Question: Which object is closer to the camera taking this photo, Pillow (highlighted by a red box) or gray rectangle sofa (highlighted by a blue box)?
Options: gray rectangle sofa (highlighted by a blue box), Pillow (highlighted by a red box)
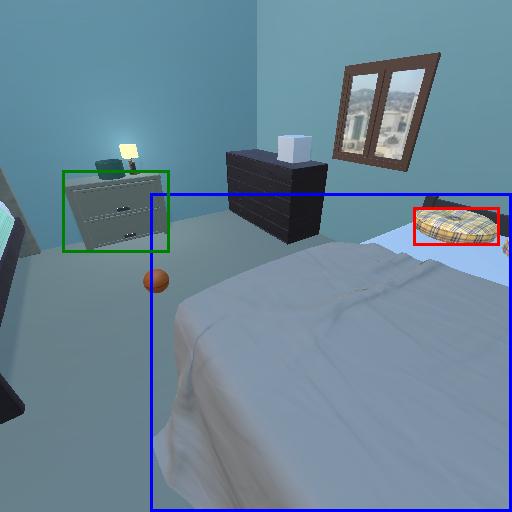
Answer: gray rectangle sofa (highlighted by a blue box)